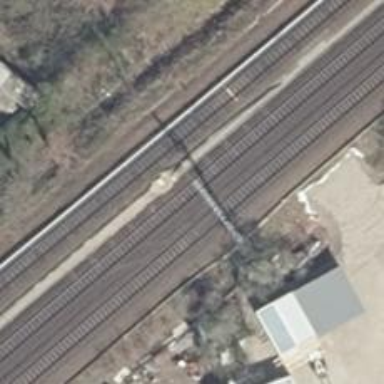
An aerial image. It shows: Railway milestone with catenary mast.